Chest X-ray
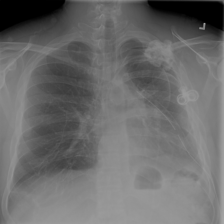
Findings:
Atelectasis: negative
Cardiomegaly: negative
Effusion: negative
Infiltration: negative
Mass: negative
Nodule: negative
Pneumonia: negative
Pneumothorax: negative
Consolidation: negative
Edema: negative
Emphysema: negative
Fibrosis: negative
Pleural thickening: negative
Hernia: negative